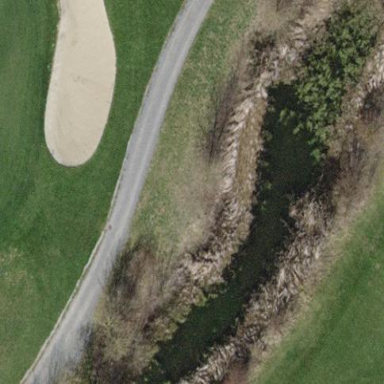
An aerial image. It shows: Water hazard on golf course.